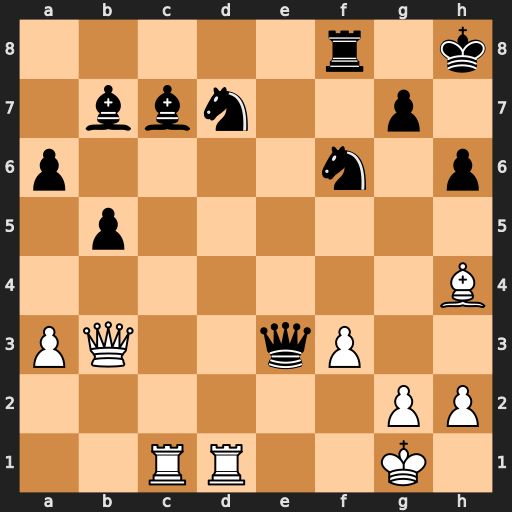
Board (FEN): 5r1k/1bbn2p1/p4n1p/1p6/7B/PQ2qP2/6PP/2RR2K1
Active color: w
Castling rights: -
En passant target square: -
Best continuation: Qxe3 Bb6 Rd4